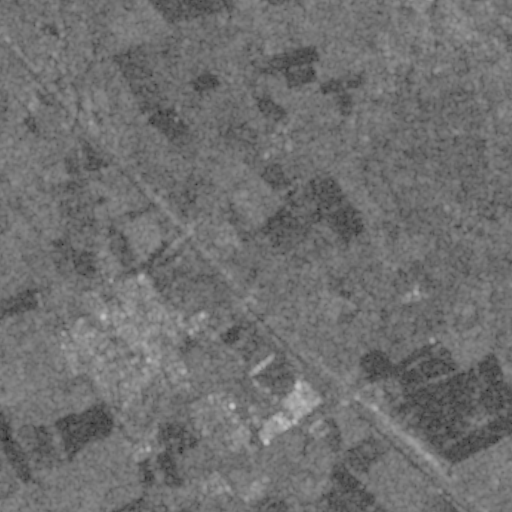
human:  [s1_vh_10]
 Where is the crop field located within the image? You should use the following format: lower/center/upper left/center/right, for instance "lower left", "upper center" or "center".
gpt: The crop field is located in the upper right of the image.
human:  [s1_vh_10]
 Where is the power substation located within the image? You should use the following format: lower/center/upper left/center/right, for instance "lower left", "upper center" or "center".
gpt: The power substation is located in the center of the image.
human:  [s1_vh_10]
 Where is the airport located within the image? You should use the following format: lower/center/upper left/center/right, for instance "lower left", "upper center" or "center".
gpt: There is no airport in the image.

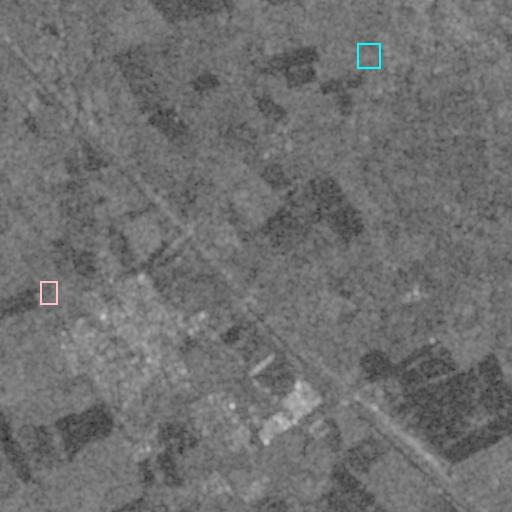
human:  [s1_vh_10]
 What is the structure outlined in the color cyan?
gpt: The structure outlined in cyan is a crop field.
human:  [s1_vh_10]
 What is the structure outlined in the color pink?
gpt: The structure outlined in pink is a park.
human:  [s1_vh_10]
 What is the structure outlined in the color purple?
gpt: There is no purple outline.